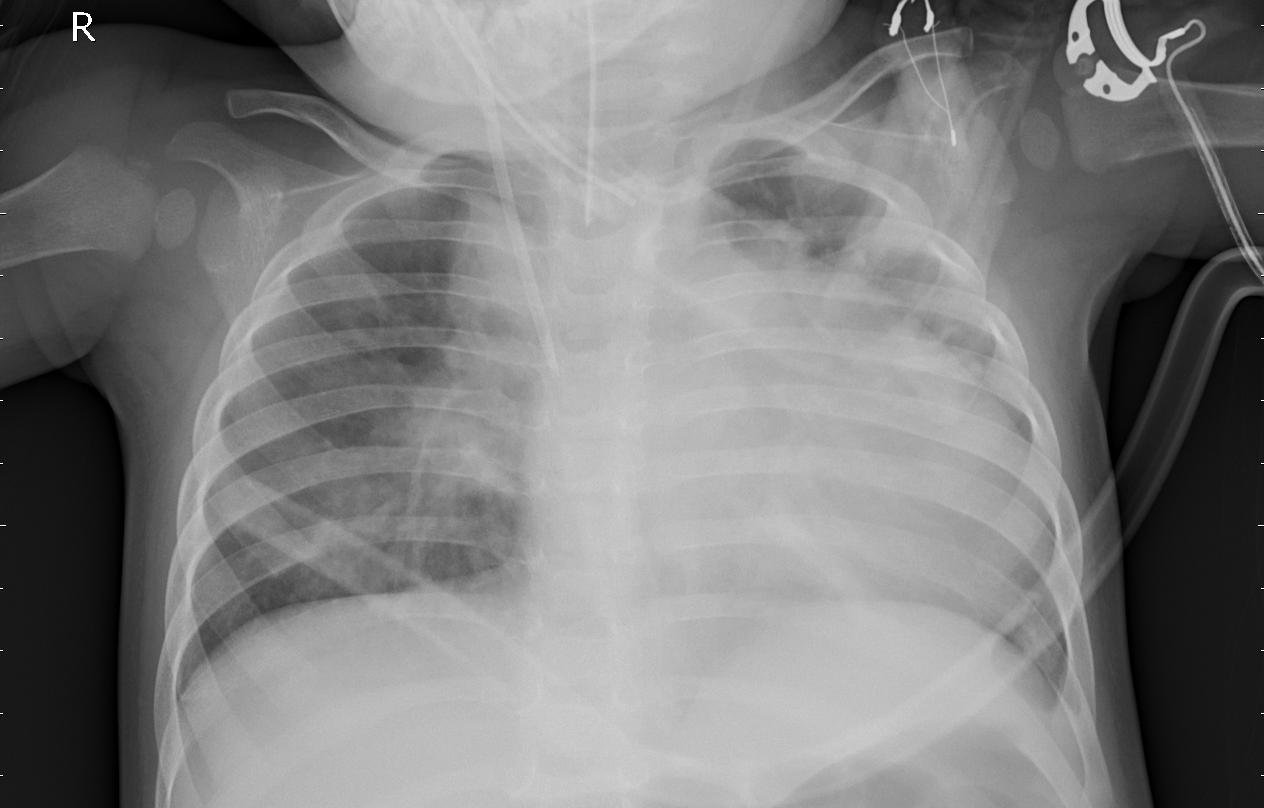
Diagnosis: PNEUMONIA